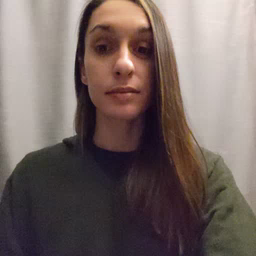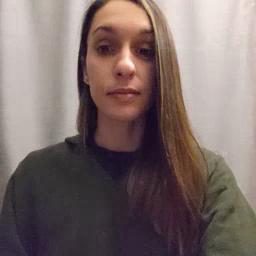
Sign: close